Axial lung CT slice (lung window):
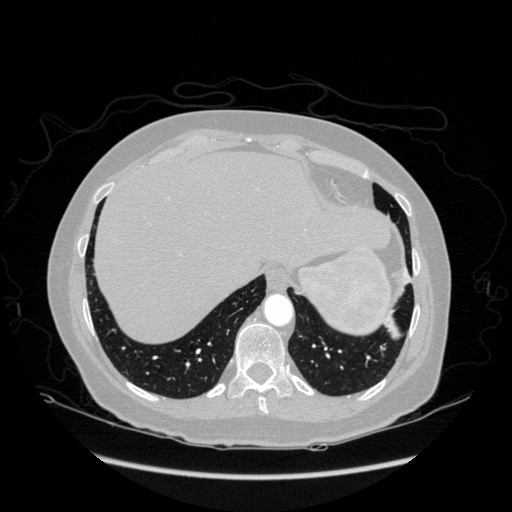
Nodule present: no